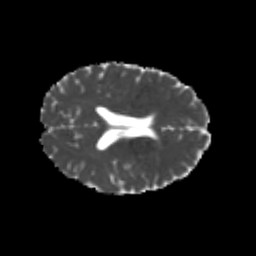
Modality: MD
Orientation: axial
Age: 23
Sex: female
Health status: healthy
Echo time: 0.074 s